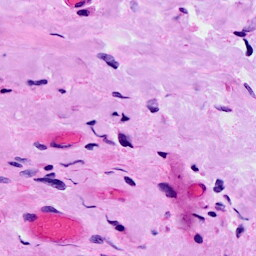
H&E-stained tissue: Breast